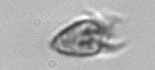
Label: Paratontonia_gracillima